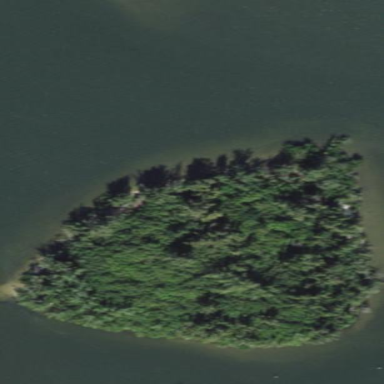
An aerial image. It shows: Islet covered with woodland.